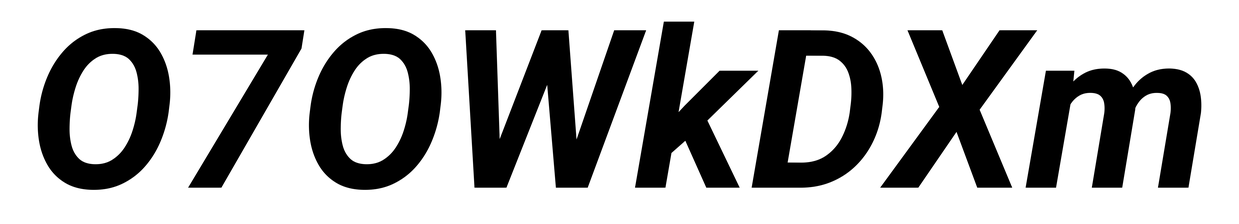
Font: Roboto-Italic_Bold_Italic